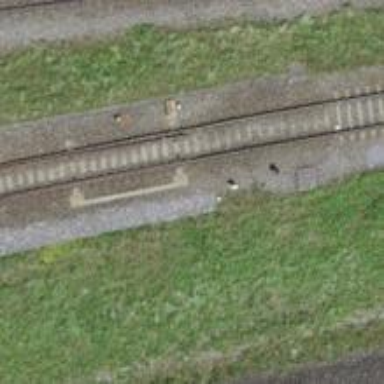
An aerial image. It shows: Railway switch.